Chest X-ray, PA view. Patient: 68 years old, sex F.
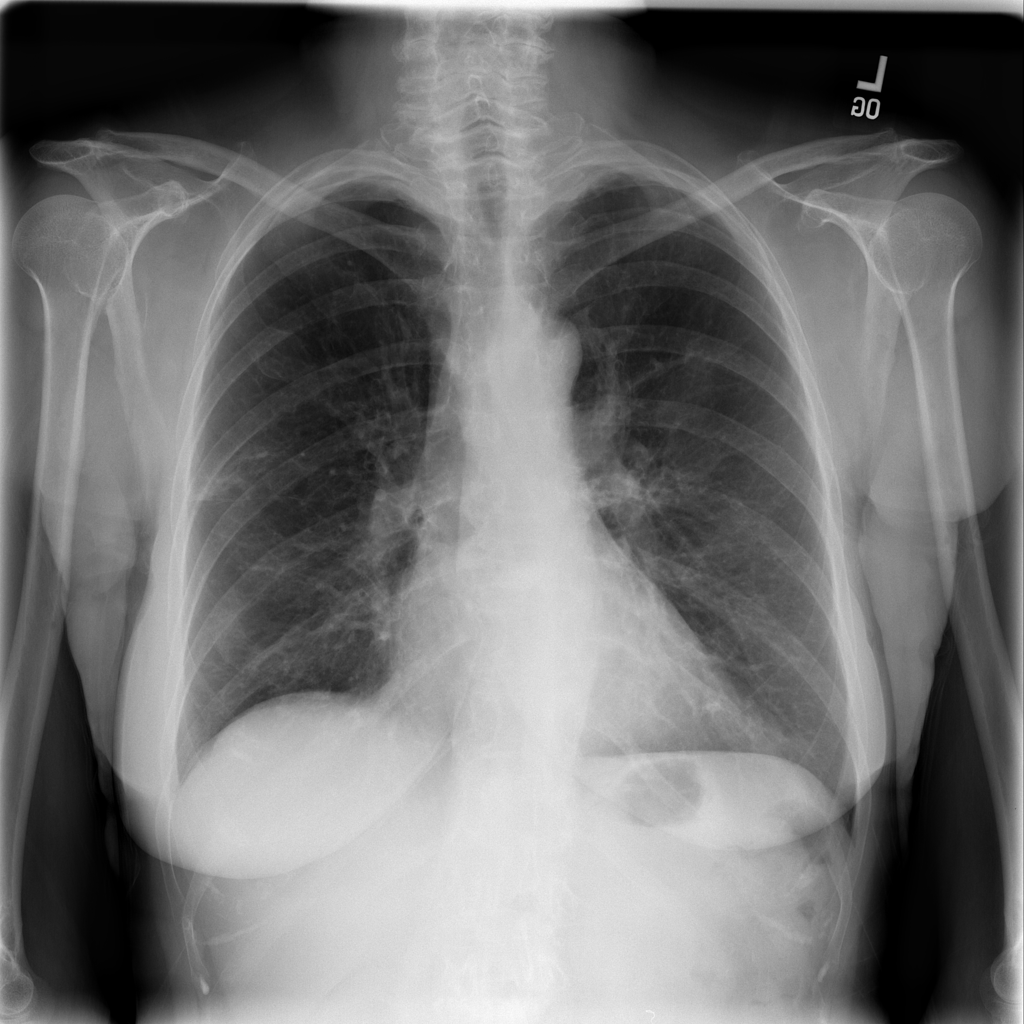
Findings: Infiltration